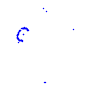
Particle: pion